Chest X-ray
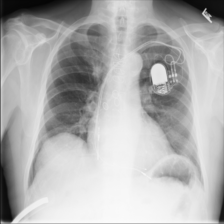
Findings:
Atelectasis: negative
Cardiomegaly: negative
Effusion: negative
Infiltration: negative
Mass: negative
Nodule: negative
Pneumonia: negative
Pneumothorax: negative
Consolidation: negative
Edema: negative
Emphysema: negative
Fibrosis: negative
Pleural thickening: negative
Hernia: negative